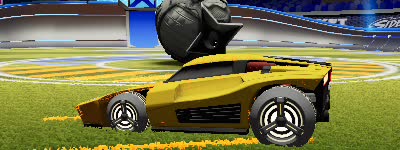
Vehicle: breakout